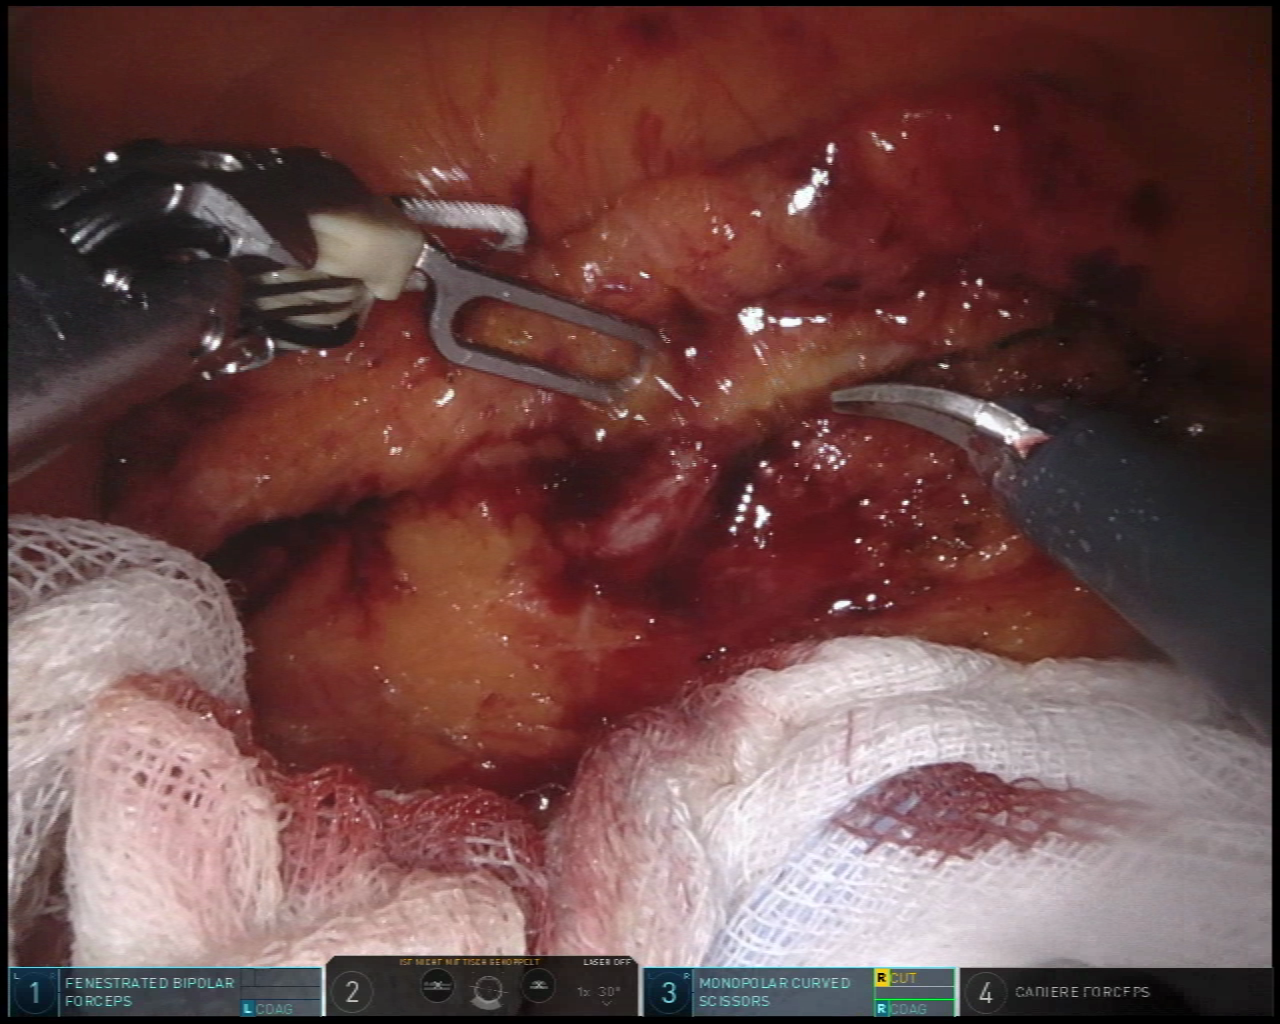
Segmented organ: inferior_mesenteric_artery
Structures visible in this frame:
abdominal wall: no
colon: no
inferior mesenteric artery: yes
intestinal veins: no
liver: no
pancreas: no
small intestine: no
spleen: no
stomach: no
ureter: no
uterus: no
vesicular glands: no